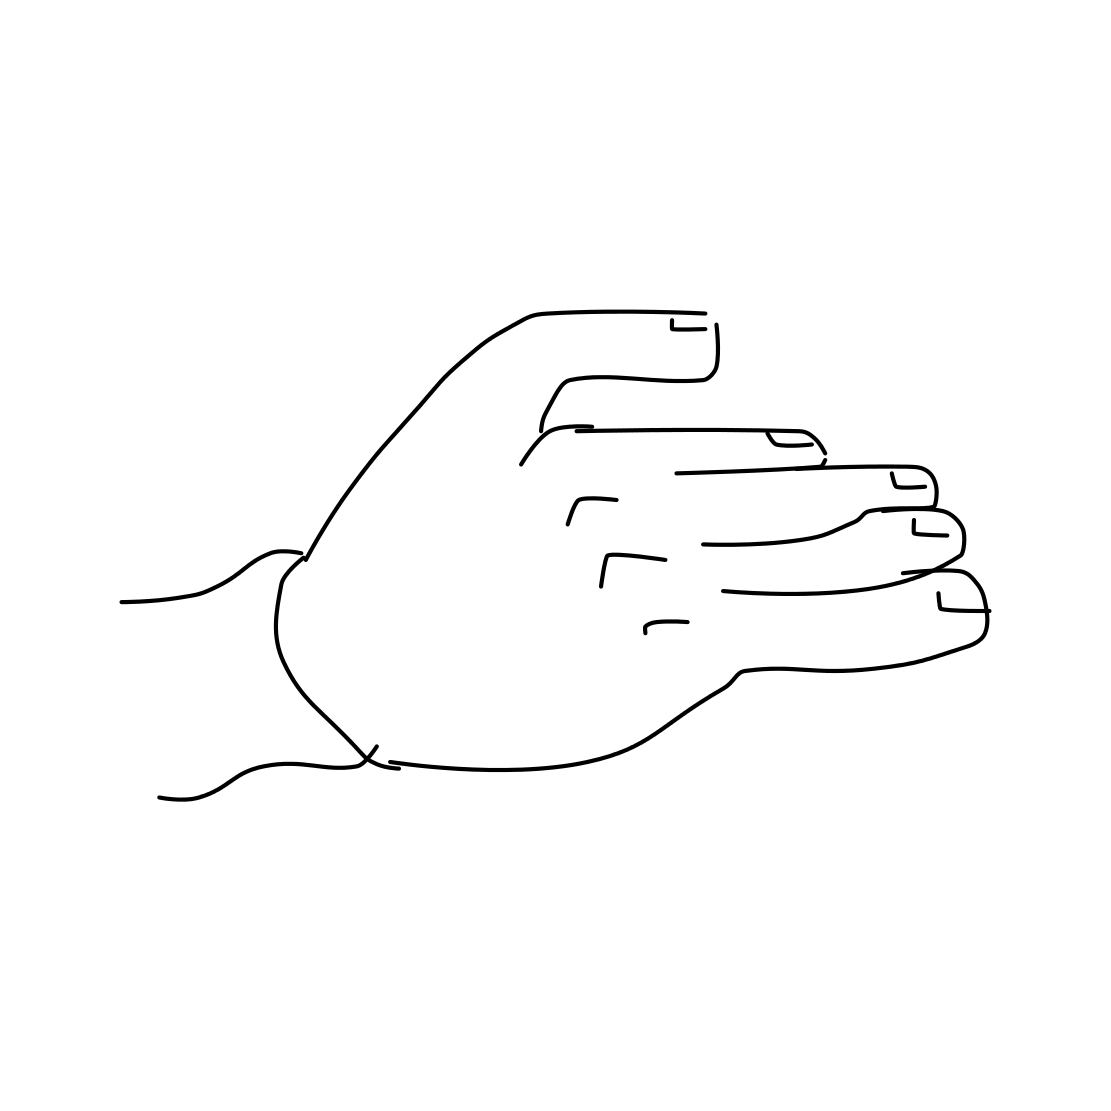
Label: hand